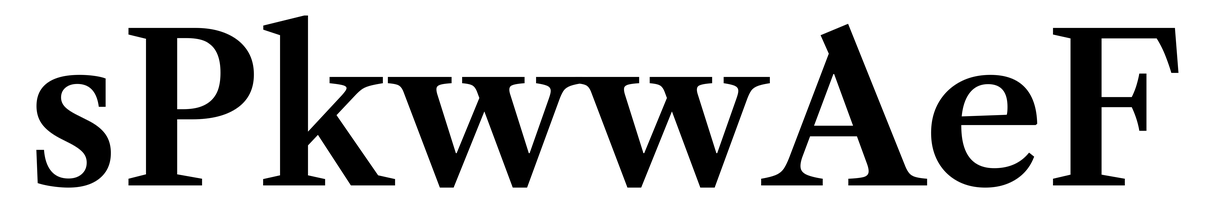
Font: LibreCaslonText_SemiBold